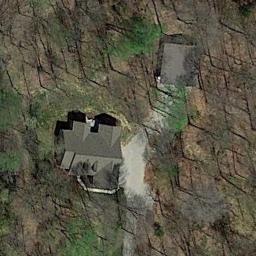
Label: residential